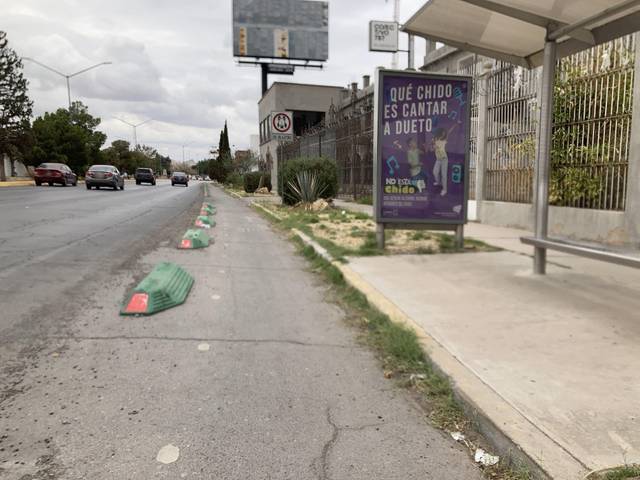
Region: Mexico
Coordinates: 31.744, -106.454